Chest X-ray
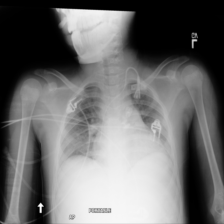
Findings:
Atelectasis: negative
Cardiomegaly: negative
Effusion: negative
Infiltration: negative
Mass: negative
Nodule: negative
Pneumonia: negative
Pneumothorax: negative
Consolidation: negative
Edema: negative
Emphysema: negative
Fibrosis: negative
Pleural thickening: negative
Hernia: negative